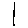
Label: line